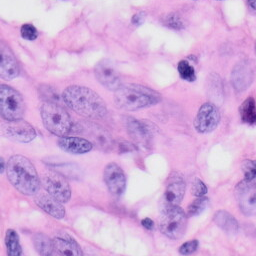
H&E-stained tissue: Skin